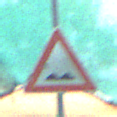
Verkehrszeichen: UnebeneFahrbahn
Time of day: MorningAfternoon
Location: Roofed (Special)
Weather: PartlyCloudy
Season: NotSpecified
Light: Natural